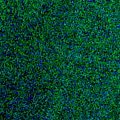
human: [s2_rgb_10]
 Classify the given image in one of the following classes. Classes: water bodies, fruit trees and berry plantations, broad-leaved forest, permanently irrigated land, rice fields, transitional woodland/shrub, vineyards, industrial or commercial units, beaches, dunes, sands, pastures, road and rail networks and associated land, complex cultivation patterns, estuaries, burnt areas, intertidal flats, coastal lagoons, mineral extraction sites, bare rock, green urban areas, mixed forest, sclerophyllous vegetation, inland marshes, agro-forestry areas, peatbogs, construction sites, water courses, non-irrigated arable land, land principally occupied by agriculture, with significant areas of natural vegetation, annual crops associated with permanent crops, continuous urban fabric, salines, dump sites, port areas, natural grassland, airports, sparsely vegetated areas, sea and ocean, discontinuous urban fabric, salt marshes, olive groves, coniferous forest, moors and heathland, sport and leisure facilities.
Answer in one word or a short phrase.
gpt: sea and ocean